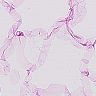
Metastatic tissue present: no